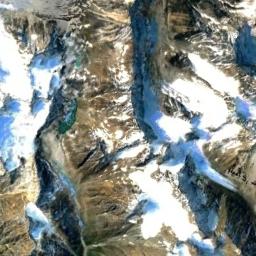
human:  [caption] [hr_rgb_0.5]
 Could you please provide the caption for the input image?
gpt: The snowberg is covered with snow .

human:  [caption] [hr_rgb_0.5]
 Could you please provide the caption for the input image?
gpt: The snow berg is consist of bare land and white snow .

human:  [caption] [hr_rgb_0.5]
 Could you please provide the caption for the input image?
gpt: The snowberg has some valley glaciers but some ridges are not covered by glaciers .

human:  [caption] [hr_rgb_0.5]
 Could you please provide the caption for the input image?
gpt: Only the peaks of the snow-capped mountains are covered with snow .

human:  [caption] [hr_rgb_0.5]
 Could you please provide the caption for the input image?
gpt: There are some snow and bare land on the snowberg .